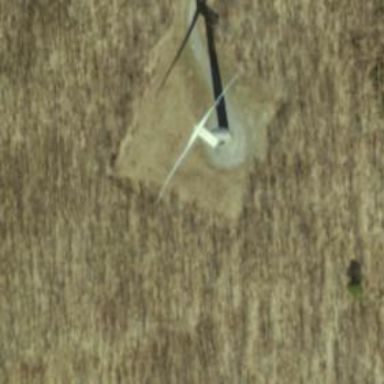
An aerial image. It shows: Wind turbine generator that utilizes wind as its source for generating electricity. It is of the horizontal axis type.